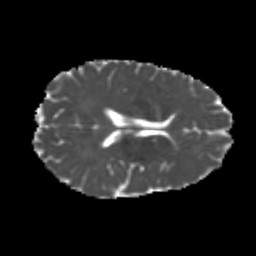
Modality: MD
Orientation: axial
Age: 25
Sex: male
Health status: healthy
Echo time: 0.074 s